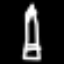
Label: pencil